Field crop: tomato
Growth stage: 2
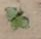
Species: solanum